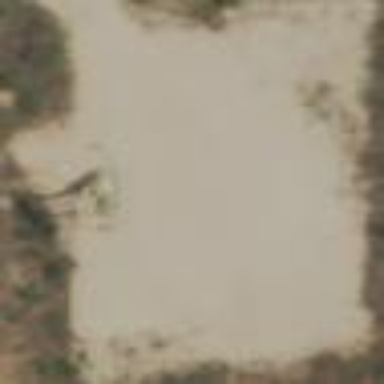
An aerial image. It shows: Wellsite surrounded by sand.